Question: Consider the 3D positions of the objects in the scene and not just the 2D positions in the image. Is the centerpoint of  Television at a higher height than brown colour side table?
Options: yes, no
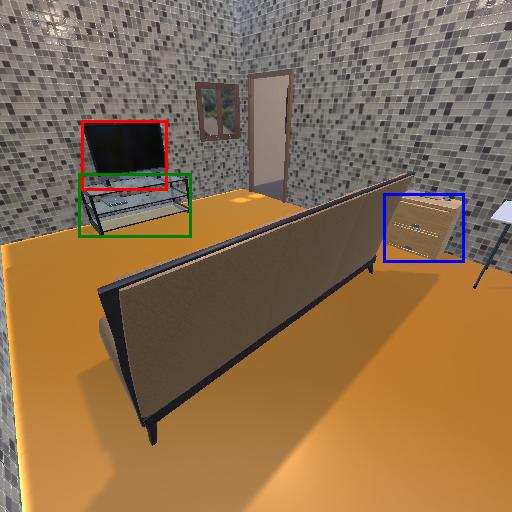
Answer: yes